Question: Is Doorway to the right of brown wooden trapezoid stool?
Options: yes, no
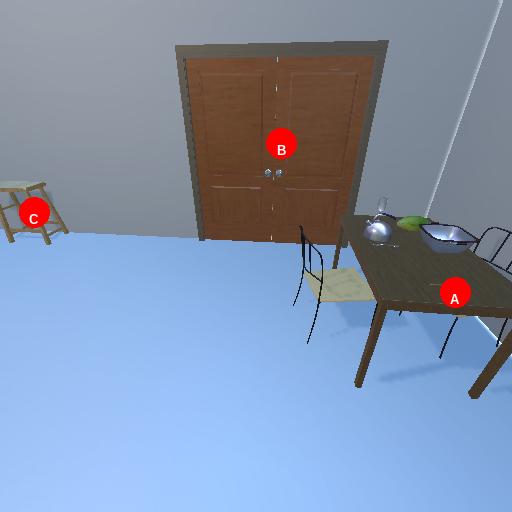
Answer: yes